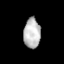
Tissue: lung
Cell type: Endothelial cells
Senescence score: 0.6379
Nuclear area (px): 491
Mean DAPI intensity: 188.112